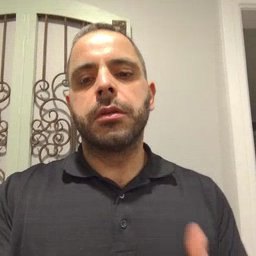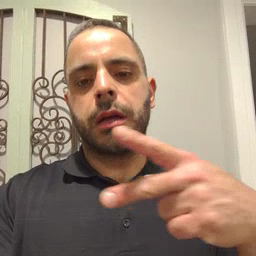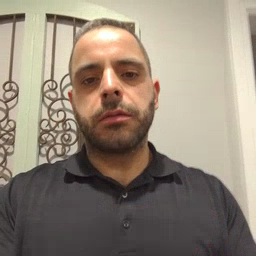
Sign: cut